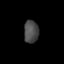
Tissue: prostate
Cell type: T cells
Senescence score: 0.3308
Nuclear area (px): 328
Mean DAPI intensity: 74.146